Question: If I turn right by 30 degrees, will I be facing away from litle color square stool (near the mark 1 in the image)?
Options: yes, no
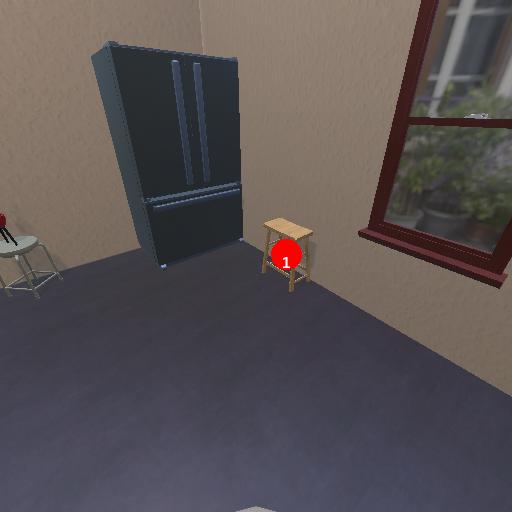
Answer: yes